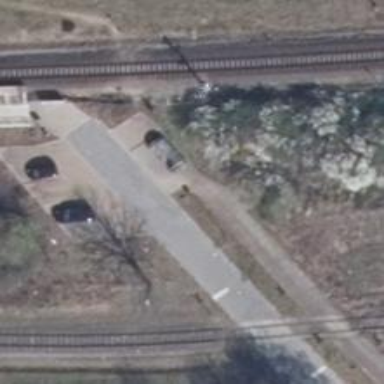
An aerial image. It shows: Unmarked road crossing.